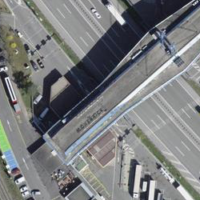
EUNIS habitat code: 57
Species observed at this site:
Bellis perennis
Allium ursinum
Geranium pyrenaicum